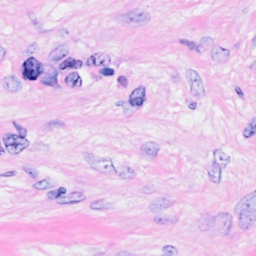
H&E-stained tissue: Breast